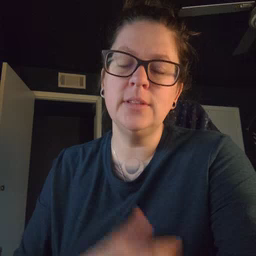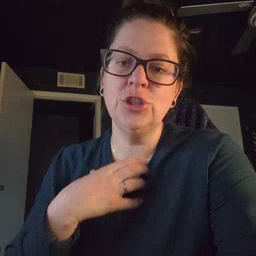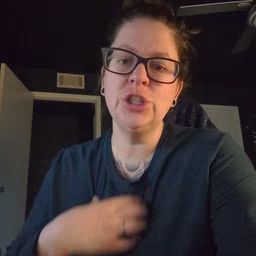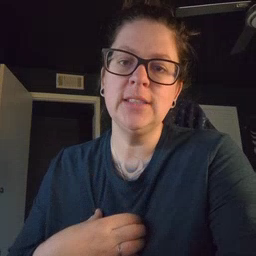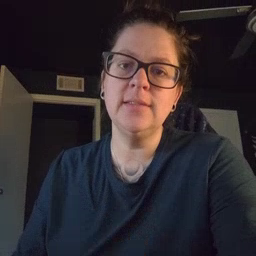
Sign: hungry